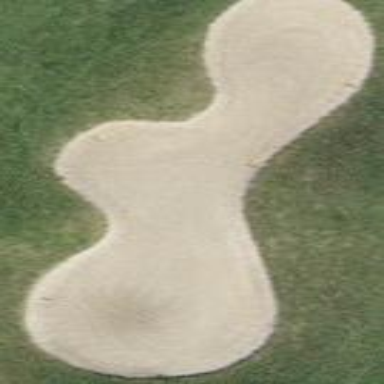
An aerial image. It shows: Sand bunker on golf course.